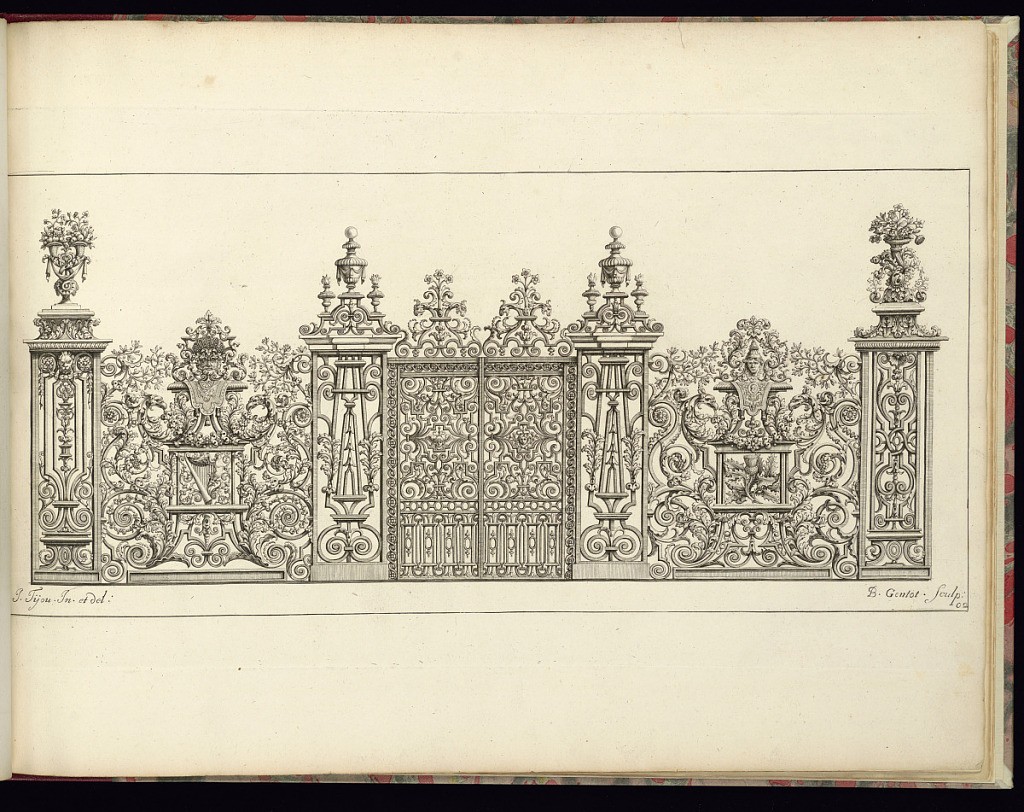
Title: Ironwork Gate and Screen Design
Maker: Jean Tijou, French, active 1689 - 1712
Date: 1693
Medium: Etching on laid paper
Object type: Print
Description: Design for an ironwork screen with gates for the Fountain Screen at Hampton Court Palace (London, United Kingdom) with floral vase finials, scrolling leaves (rinceaux), foliate scrolls, rosettes, shells, masks (mascarons), harp, festoons, flowers, and fruit. The plate is numbered and signed.